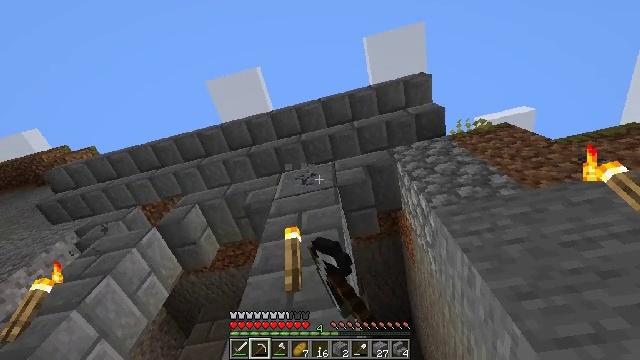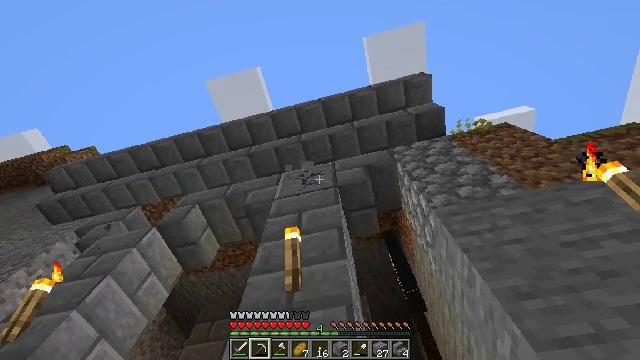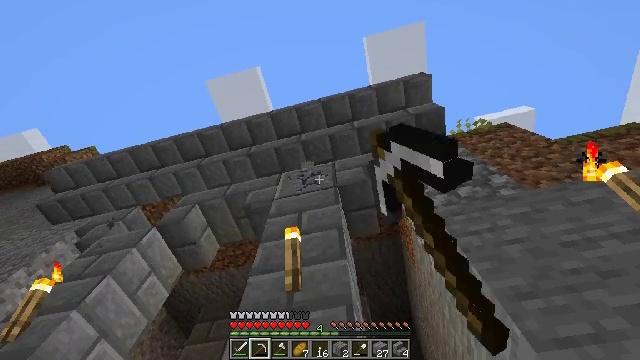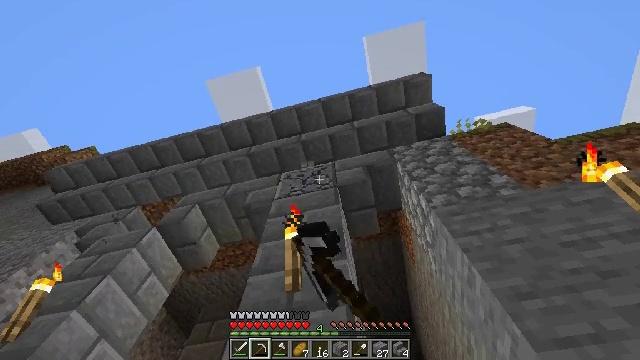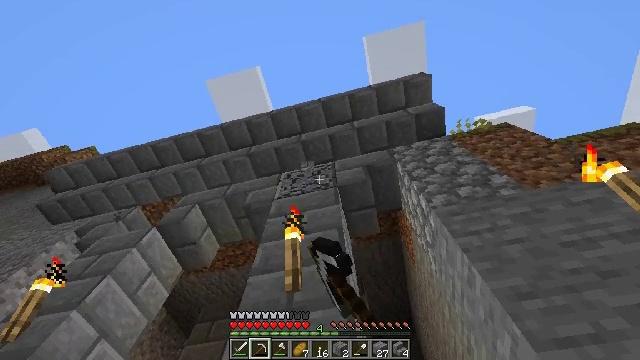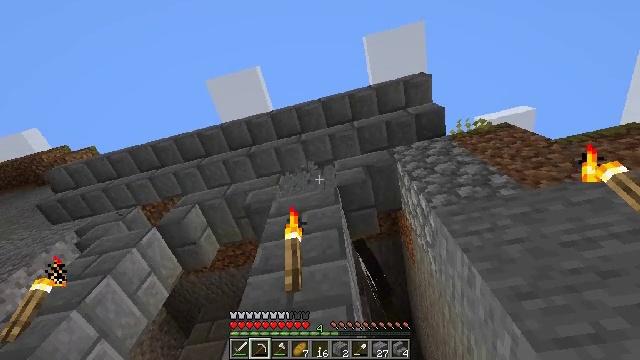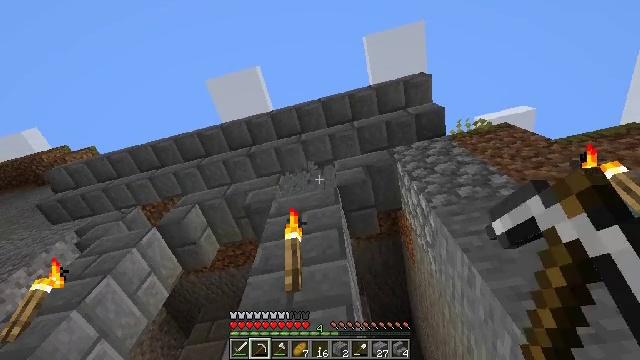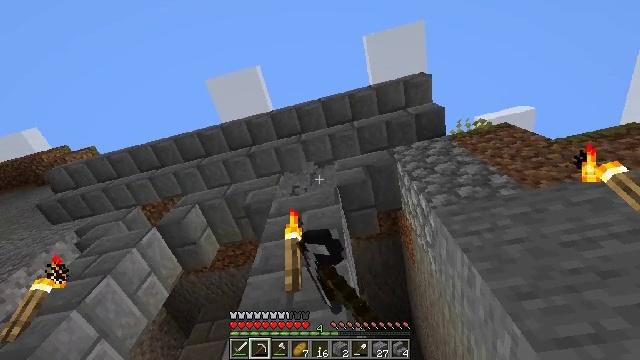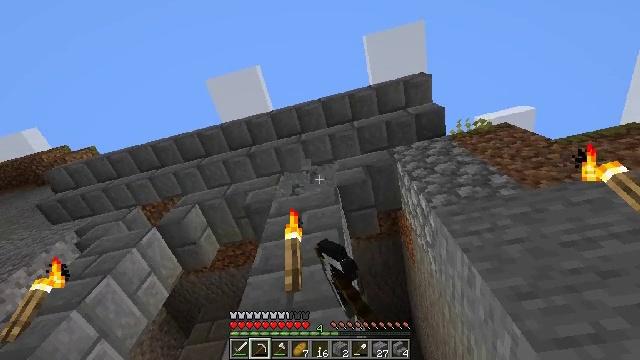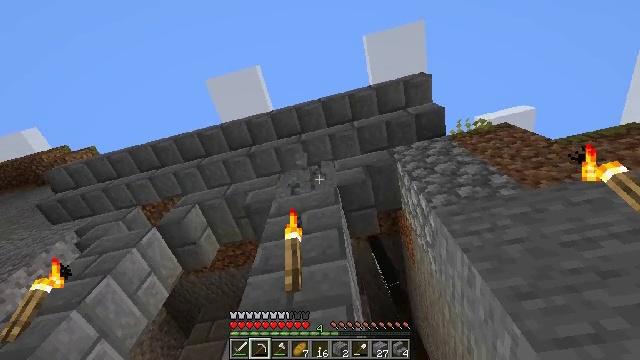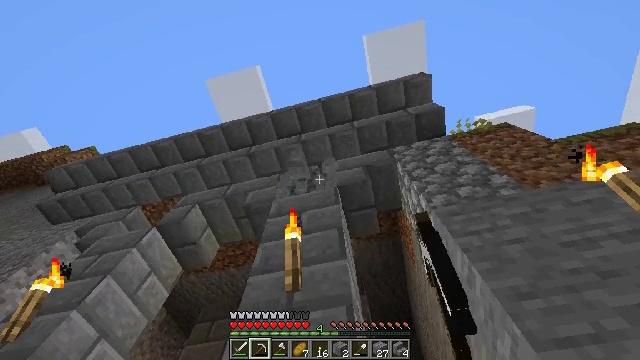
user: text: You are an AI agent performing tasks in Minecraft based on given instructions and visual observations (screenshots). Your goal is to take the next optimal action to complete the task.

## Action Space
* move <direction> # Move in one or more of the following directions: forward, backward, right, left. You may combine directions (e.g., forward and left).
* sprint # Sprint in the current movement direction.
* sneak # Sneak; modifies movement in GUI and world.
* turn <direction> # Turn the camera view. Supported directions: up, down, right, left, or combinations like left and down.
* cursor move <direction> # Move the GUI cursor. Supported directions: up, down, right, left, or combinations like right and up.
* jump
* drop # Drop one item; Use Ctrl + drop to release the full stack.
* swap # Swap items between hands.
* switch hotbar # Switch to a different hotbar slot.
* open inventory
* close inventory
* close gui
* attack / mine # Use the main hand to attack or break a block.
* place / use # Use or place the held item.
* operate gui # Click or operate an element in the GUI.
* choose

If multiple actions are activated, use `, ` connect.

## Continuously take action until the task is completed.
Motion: motion action
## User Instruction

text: Attack the polished andesite to gather it.
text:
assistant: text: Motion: attack / mine
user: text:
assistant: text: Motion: attack / mine
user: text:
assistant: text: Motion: attack / mine
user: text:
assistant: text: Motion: attack / mine
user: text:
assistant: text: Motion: attack / mine
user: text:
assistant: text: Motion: attack / mine
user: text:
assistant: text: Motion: attack / mine
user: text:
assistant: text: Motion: attack / mine
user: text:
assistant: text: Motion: attack / mine
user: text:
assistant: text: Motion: attack / mine
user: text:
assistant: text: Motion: no_op